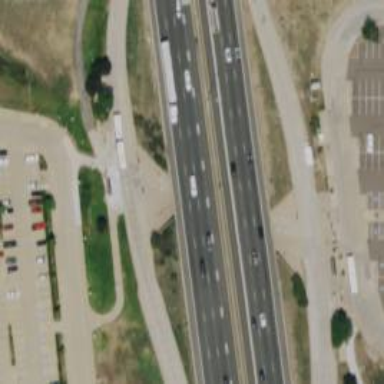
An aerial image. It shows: Asphalt motorway with toll lane.